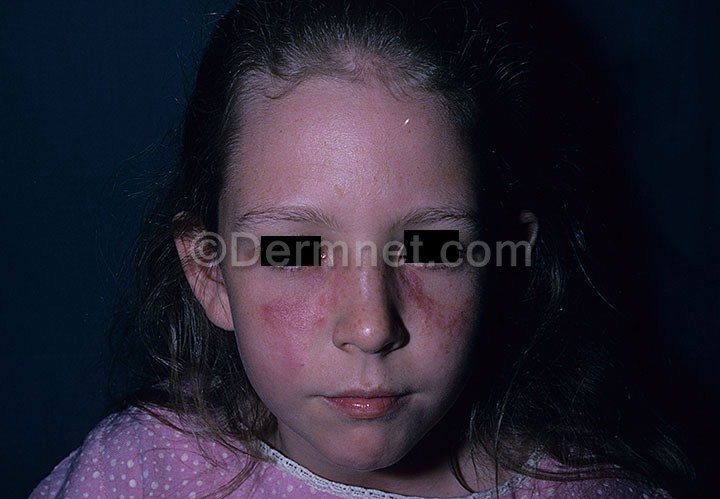
Disease: Lupus and other Connective Tissue diseases